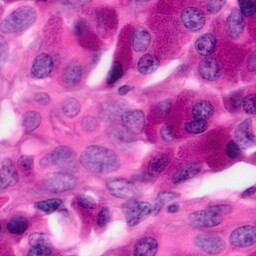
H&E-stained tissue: Pancreatic